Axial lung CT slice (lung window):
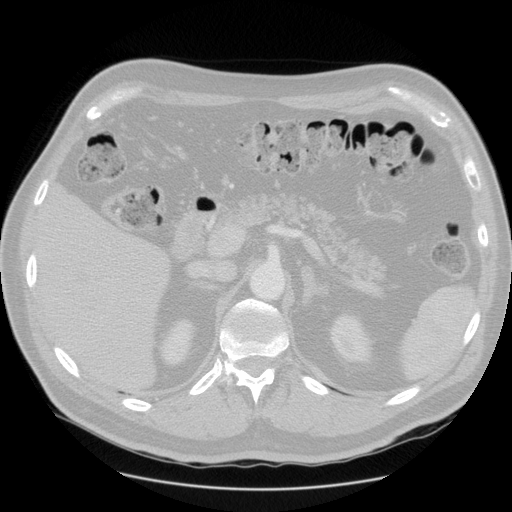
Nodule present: no